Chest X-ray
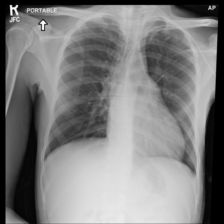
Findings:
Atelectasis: negative
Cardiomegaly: negative
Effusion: negative
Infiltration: negative
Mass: negative
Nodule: negative
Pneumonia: negative
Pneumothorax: negative
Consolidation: negative
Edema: negative
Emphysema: negative
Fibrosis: negative
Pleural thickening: negative
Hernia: negative